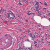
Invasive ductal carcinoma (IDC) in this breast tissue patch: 0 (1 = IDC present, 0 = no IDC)